Question: I am using cygwin to ssh into a remote linux box and am using the cygwin XWin server to display gui applications.
When I first connect to the remote machine, the following warnings are displayed:
'''
Warning: untrusted X11 forwarding setup failed: xauth key data not generated
Warning: No xauth data; using fake authentication data for X11 forwarding.
'''
Regardless of the warnings, XWin seems to work perfectly at first. After a while (usually about 15 min) it will inevitably lose connection. The cygwin X server icon still shows up in the windows taskbar, so I know it is still running. So far the only workaround I have found is to log out and then ssh back in again. Super annoying! Please help!

Thanks,
-Derek
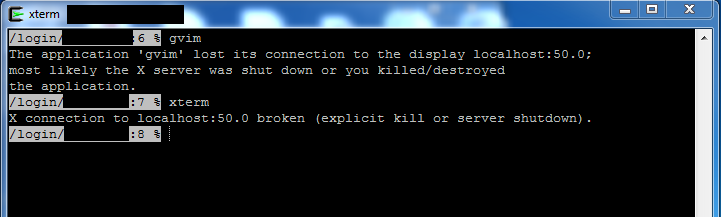
Answer: I fixed the problem by using:
'''
ssh -Y user@server
'''
instead of
'''
ssh -X user@server
'''
Apparently, the -Y and the -X flags both do the same thing (enable X11 forwarding). The difference is that -X uses a secure mode and -Y uses a trusted mode. Only use -Y if you trust the machine you are connecting to. If you use -X, then the remote machine will be limited in what it can do with your display. For me, this meant that my display would time out after a while. Using -Y instead, my connection never times out.